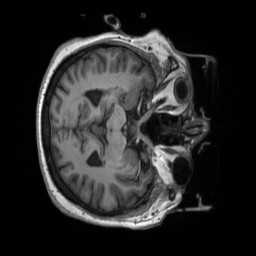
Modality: T1w
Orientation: axial
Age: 64
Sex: female
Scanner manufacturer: siemens
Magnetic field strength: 3 T
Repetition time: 2.53 s
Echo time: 0.00219 s